Field crop: maize
Growth stage: 2
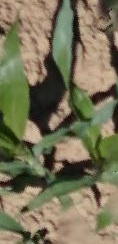
Species: maize